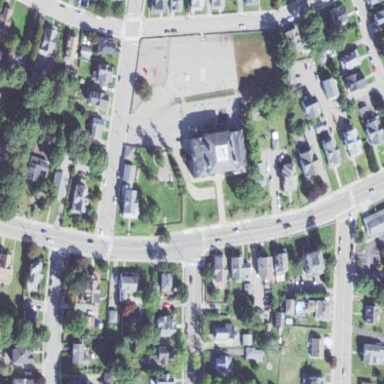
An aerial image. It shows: School.